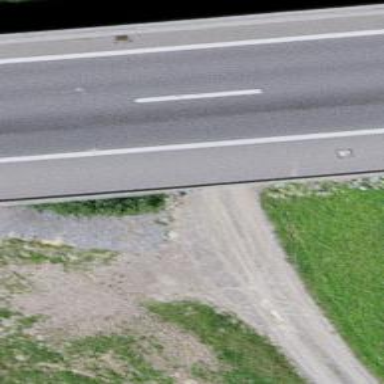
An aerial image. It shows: Track road passing through tunnel with grade 3 track surface.